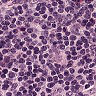
Metastatic tissue present: no